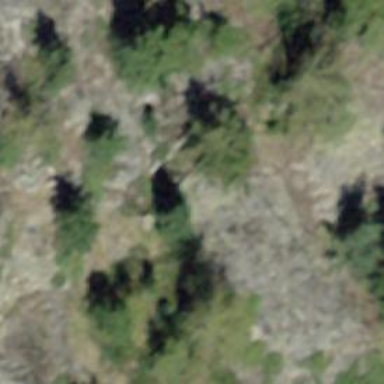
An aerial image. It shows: Forest area.